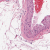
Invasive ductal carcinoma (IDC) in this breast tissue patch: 0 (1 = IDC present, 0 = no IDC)